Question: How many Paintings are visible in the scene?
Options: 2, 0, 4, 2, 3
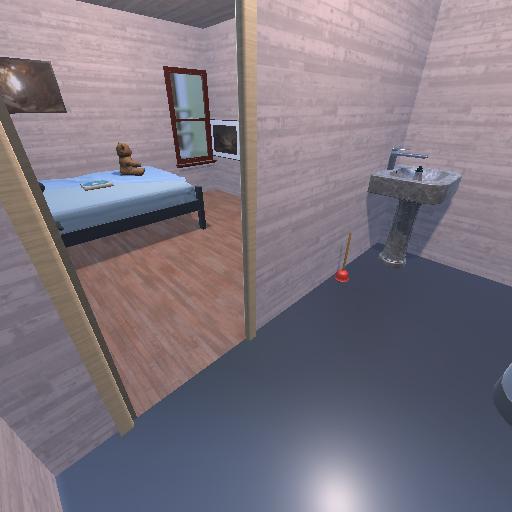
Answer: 2